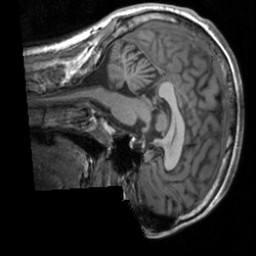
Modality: T1w
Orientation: sagittal
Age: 27
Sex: male
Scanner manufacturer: siemens
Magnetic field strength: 3 T
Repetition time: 1.9 s
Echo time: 0.00226 s